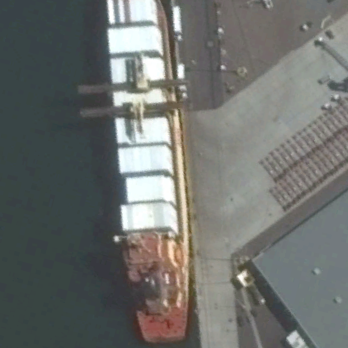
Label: Container_ship